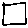
Label: square